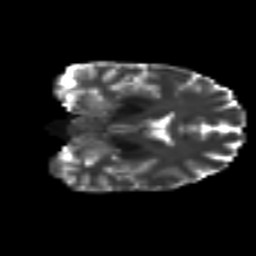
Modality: T2w
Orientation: coronal
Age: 42
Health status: ill
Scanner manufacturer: philips
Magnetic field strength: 3 T
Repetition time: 9 s
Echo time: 0.127 s